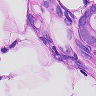
Metastatic tissue present: yes